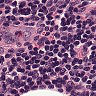
Metastatic tissue present: no